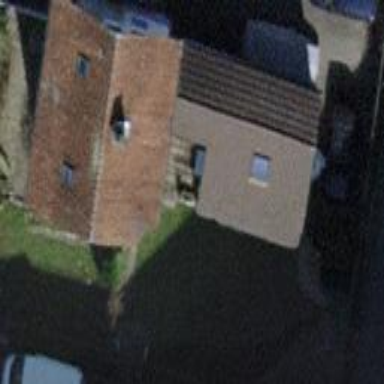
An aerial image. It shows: Detached building with gabled roof.